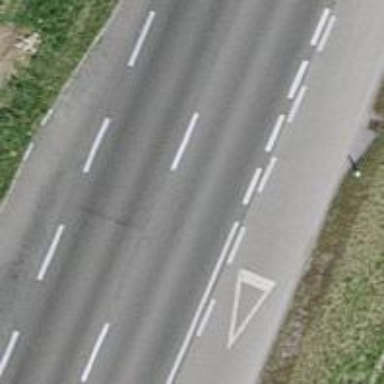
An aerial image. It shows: Primary road with asphalt surface.